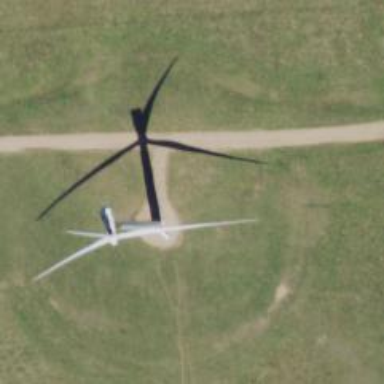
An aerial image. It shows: Wind turbine generator that utilizes wind as its source for generating electricity. It is of the horizontal axis type.